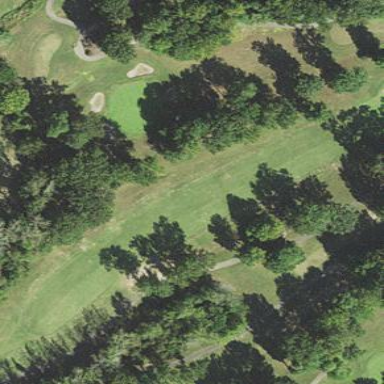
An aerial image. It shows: Grassy area designated as golf fairway.